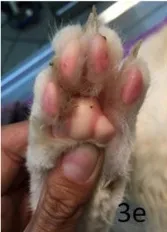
14-year-old neutered Mexican male cat. Polydactyly in the four extremities,. Two accessory fingers preaxially in front.
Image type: medical_photograph (skin_photograph)